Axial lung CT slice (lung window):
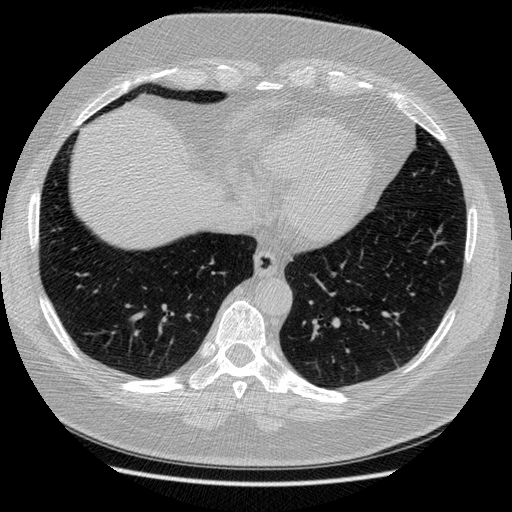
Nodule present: no